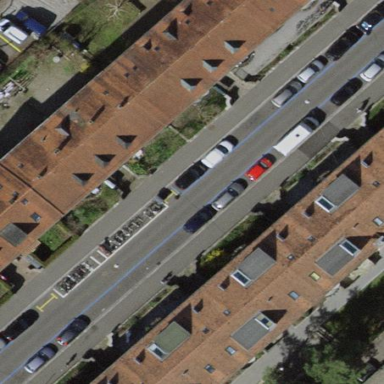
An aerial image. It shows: Parking lane for vehicles.